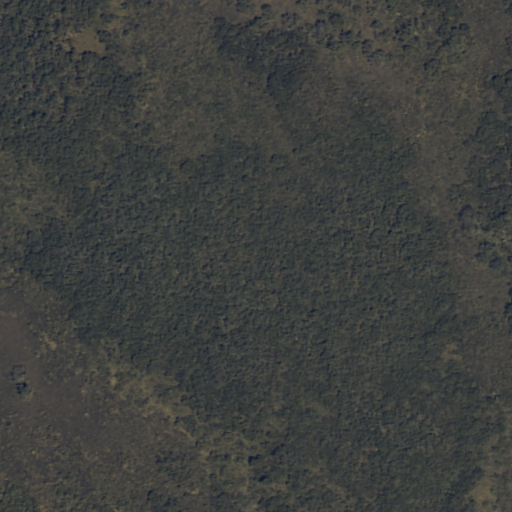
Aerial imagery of lava area in Hawaii named Kīpukamauna‘iu containing only unknown